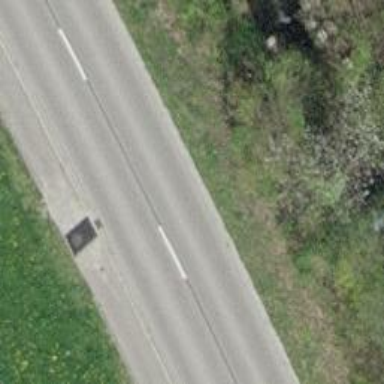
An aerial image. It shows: Paved secondary road.